Question: Hello I have written small program in MVVM fashion to test usage of CollectionViewSource. I have a UserControl that contains ListBox and has Dependency Property Items, which "forwards" binding items from this control to ListBox ItemsSource:
'''
<UserControl x:Class="TestingCollectionViewSource.TestControlWithListBox"
xmlns="http://schemas.microsoft.com/winfx/2006/xaml/presentation"
xmlns:x="http://schemas.microsoft.com/winfx/2006/xaml"
xmlns:mc="http://schemas.openxmlformats.org/markup-compatibility/2006"
xmlns:d="http://schemas.microsoft.com/expression/blend/2008"
xmlns:TestingCollectionViewSource="clr-namespace:TestingCollectionViewSource"
mc:Ignorable="d"
d:DesignHeight="300" d:DesignWidth="300">
<Grid>
<ListBox ItemsSource="{Binding Items,
RelativeSource={RelativeSource AncestorType=TestingCollectionViewSource:TestControlWithListBox}}" />
</Grid>
</UserControl>
public partial class TestControlWithListBox : UserControl
{
public static readonly DependencyProperty ItemsProperty =
DependencyProperty.Register("Items", typeof (IEnumerable<string>), typeof (TestControlWithListBox), new PropertyMetadata(default(IEnumerable<string>)));
public IEnumerable<string> Items
{
get { return (IEnumerable<string>) GetValue(ItemsProperty); }
set { SetValue(ItemsProperty, value); }
}
public TestControlWithListBox()
{
InitializeComponent();
}
}
'''
I tried binding to Items with ObservableCollection and with View of CollectionViewSource.
It deos work for ObservableCollection but does not for CollectionViewSource.
'''
<Window x:Class="TestingCollectionViewSource.MainWindowView"
xmlns="http://schemas.microsoft.com/winfx/2006/xaml/presentation"
xmlns:x="http://schemas.microsoft.com/winfx/2006/xaml"
xmlns:TestingCollectionViewSource="clr-namespace:TestingCollectionViewSource" Width="500" Height="500">
<Grid>
<TestingCollectionViewSource:TestControlWithListBox Items="{Binding Path=ItemsCollectionViewSource.View}"/>
</Grid>
</Window>
public class MainWindowViewModel : Screen
{
private ObservableCollection<string> items;
public ObservableCollection<string> Items
{
get { return items; }
set
{
items = value;
NotifyOfPropertyChange(() => Items);
}
}
private CollectionViewSource itemsCollectionViewSource;
public CollectionViewSource ItemsCollectionViewSource
{
get { return itemsCollectionViewSource; }
set
{
itemsCollectionViewSource = value;
NotifyOfPropertyChange(() => ItemsCollectionViewSource);
}
}
public MainWindowViewModel()
{
DisplayName = "Testing testing testing";
Items = new ObservableCollection<string>()
{
"1",
"2 2",
"3 3 3",
"4 4 4 4"
};
ItemsCollectionViewSource = new CollectionViewSource() { Source = Items};
}
}
'''
However if I would try to bind CollectionViewSource.View to ListBox there is no problem and all list items are included in ListBox like in the picture below:

What could be the reason of this behaviour and is there any solution?
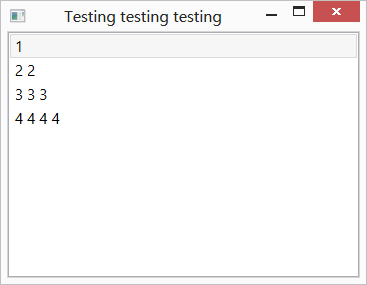
Answer: If you closely look at your Output window, you will see binding error logged over there for mismatch data types of source and target property.
---
'CollectionViewSource.View' property is of type 'ICollectionView' which inherits from 'IEnumerable' and not from 'IEnumerable<string>'. Hence, source property type is 'IEnumerable', whereas your 'Items' DP is of type 'IEnumerable<string>'. Hence, its not working.
Whereas it works for 'ObservableCollection<string>' because it implements both 'IEnumerable<string>' and 'IEnumerable'.
As evident from above that all list directly or indirectly implements 'IEnumerable'. So, what you can do is make your 'Items' DP of type IEnumerable instead of 'IEnumerable<string>' and it will work for CollectionViewSource as well.
'''
public static readonly DependencyProperty ItemsProperty =
DependencyProperty.Register("Items", typeof (IEnumerable),
typeof (TestControlWithListBox), new PropertyMetadata(default(IEnumerable)));
public IEnumerable<string> Items
{
get { return (IEnumerable) GetValue(ItemsProperty); }
set { SetValue(ItemsProperty, value); }
}
'''